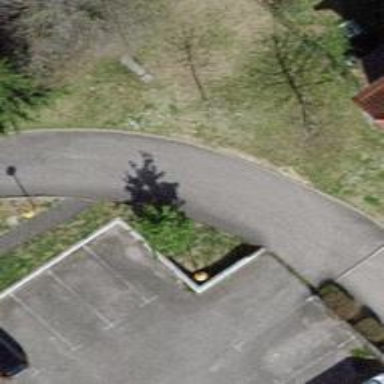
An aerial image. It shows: Parking aisle designated as service road.